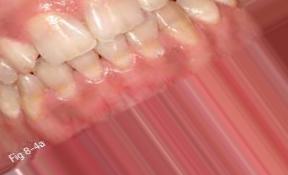
Condition: Tooth Discoloration